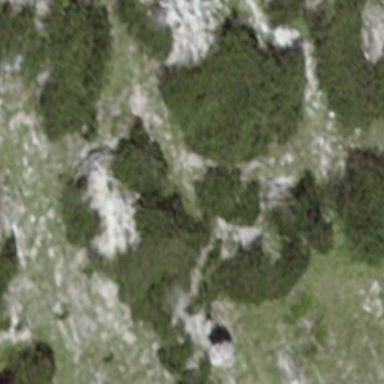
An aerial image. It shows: Area covered in scrub vegetation.